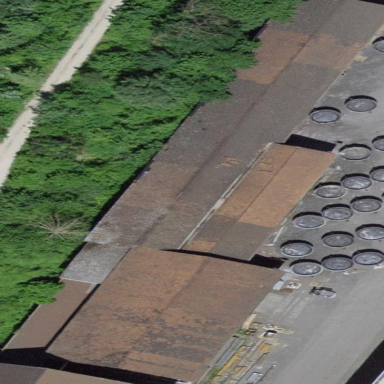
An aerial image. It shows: Industrial building.